Question: I have the tables and data .
What i want is, to generate a report of all the students 'sorted' by there 'names'..
'''
--student table
create table student(
sid int,
sname text
);
--student details
insert into student(sid,sname)
values(101,'John'),
(102,'barbie'),
(103,'britney'),
(104,'jackson'),
(105,'abraham')
;
--questions table all the questions for the test
create table questions(
questionid serial,
question text
);
--i have the questions in my table
insert into questions(question)
values('How much is 1+1'),('What is the value of PI'),('Whose dimensions are all equal');
--the test table it contains the details of the test attebdee by every student..
create table test(
sno serial,
sid int,
questionid int,
answer text,
marks int
);
--insert into test table the answers and the marks ..should be updated here..
insert into test(sid,questionid,answer,marks)
values(101,1,'2',10),
(102,2,' 3 ',0),
(103,3,' ring ',0),
(104,1,' 1 ',0),
(105,1,' 1 ',0),
(101,2,'3.7',0),
(101,3,' square',10);
'''
My Requirement:
My txt/doc/pdf/html file which is generated should be in a view as below

<URL>
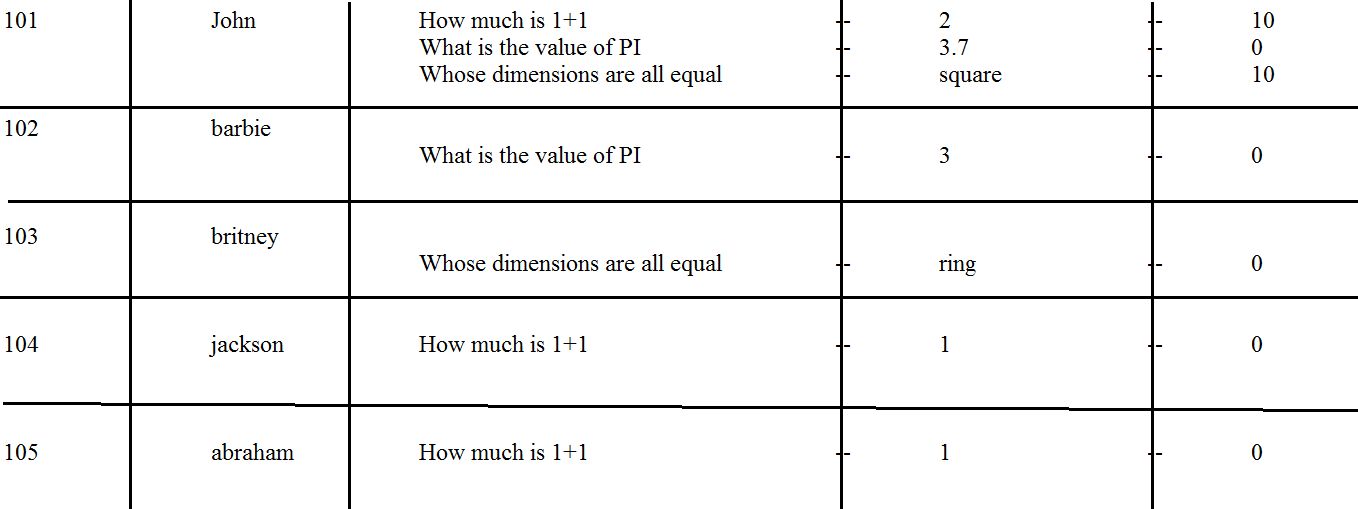
Answer: may be something like this:
'''
copy(
with cte as (
select
s.sid, s.sname,
q.question, t.answer, t.marks,
row_number() over(partition by s.sid order by t.sno) as row_num
from student as s
left outer join test as t on t.sid = s.sid
left outer join questions as q on q.questionid = t.questionid
)
select
case when c.row_num = 1 then c.sid else null end as sid,
case when c.row_num = 1 then c.sname else null end as sname,
c.question, c.answer, c.marks
from cte as c
order by c.sname asc, c.row_num asc
) to 'e:\sample.csv' delimiter ',' csv header;
'''
<URL>